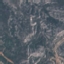
Land use / land cover: HerbaceousVegetation